五年级 · 解析几何
如图, $\mathrm{C}$ 点用数对表示为 $(\quad)$ 。

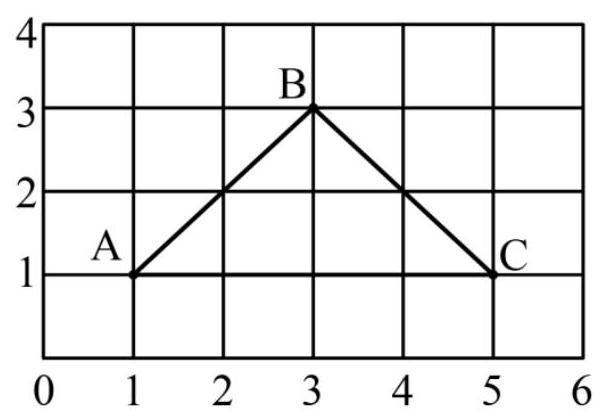
A. $(5,1)$
B. $(1,5)$
C. $(3,3)$
D. $(1,1)$
答案: A